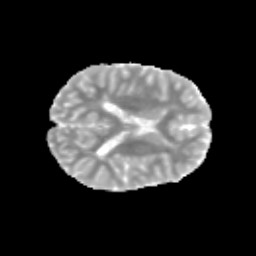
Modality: MD
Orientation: axial
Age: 9
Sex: male
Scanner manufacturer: siemens
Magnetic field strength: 3 T
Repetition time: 3.8 s
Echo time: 0.07 s